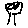
Label: tree